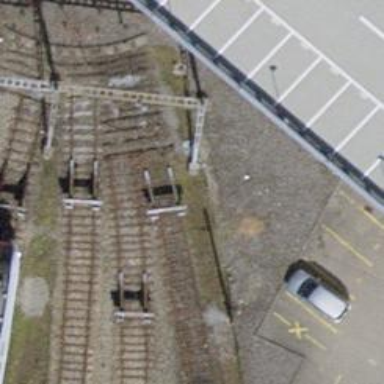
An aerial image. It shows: Single disused railway track.